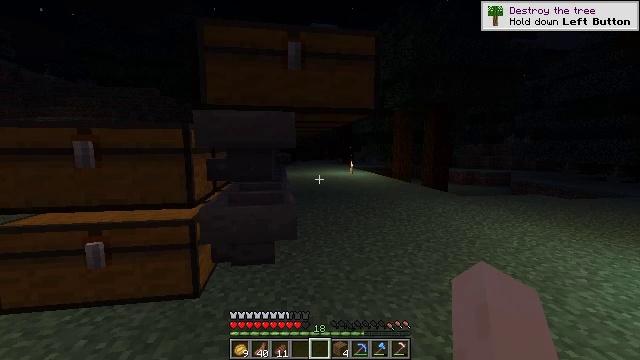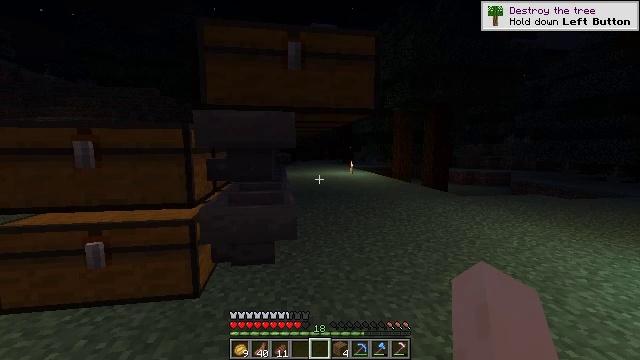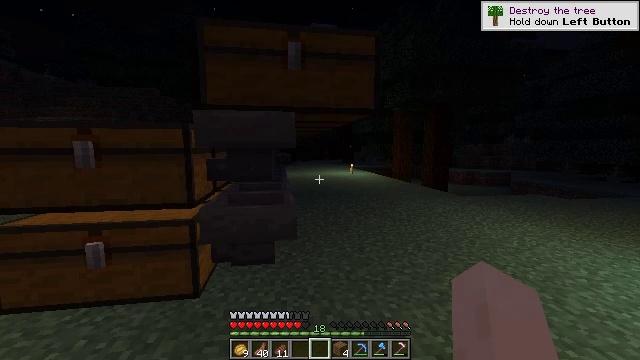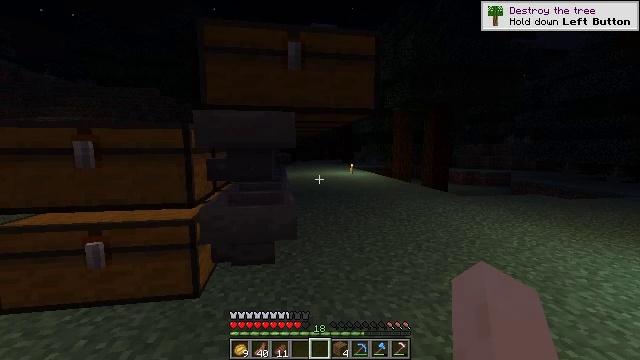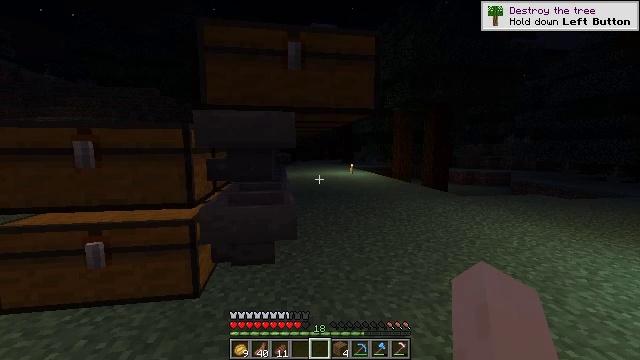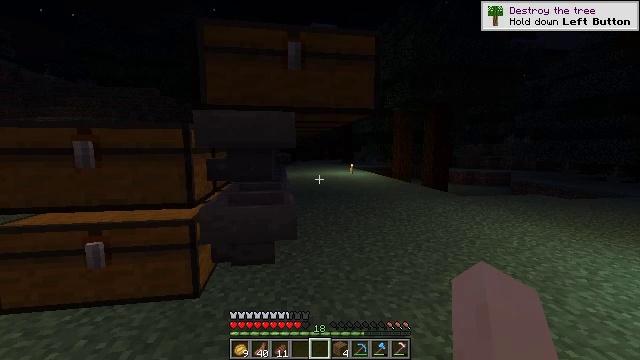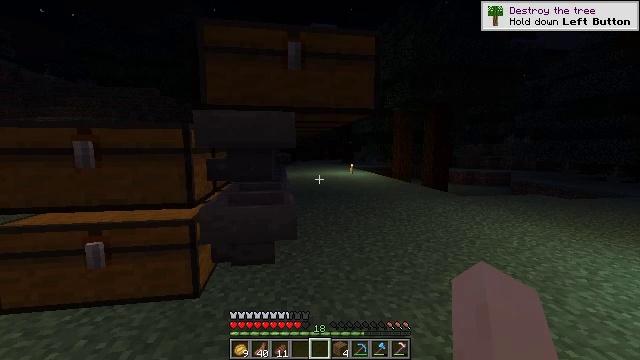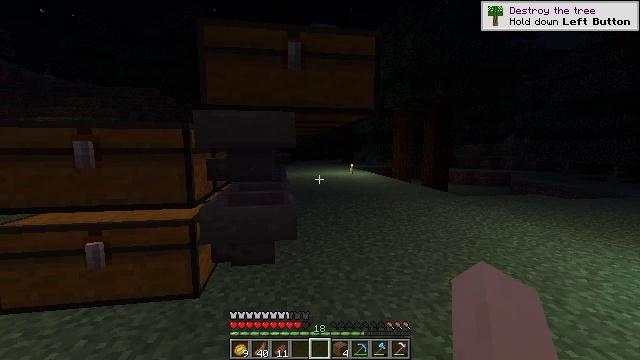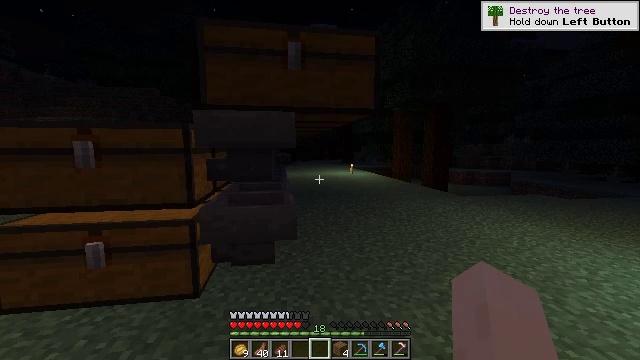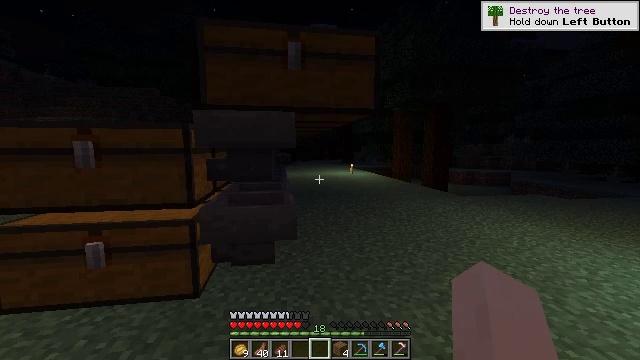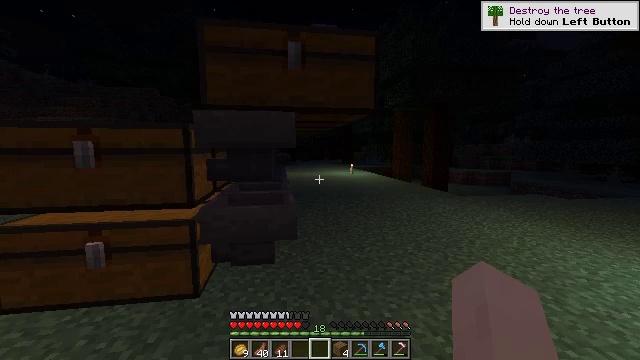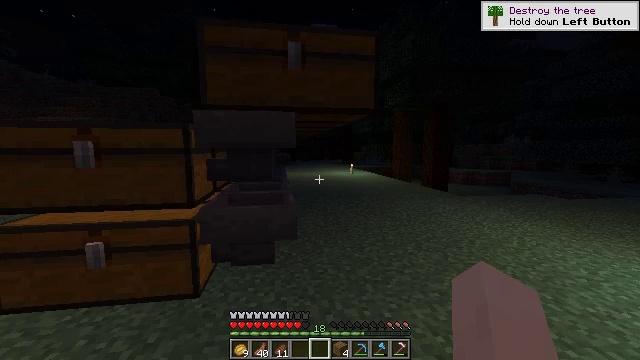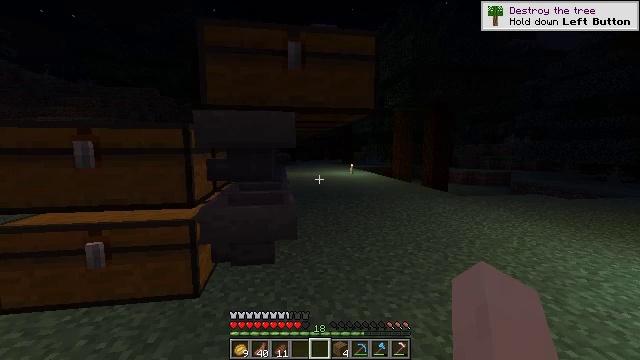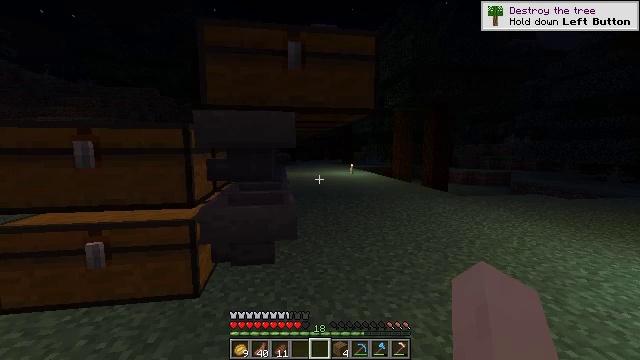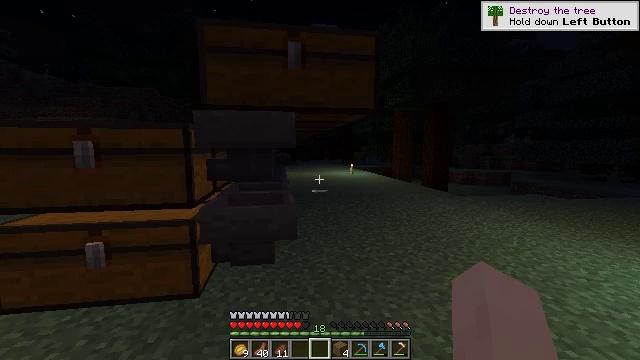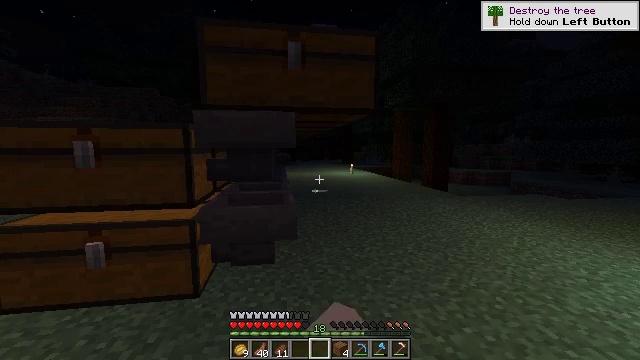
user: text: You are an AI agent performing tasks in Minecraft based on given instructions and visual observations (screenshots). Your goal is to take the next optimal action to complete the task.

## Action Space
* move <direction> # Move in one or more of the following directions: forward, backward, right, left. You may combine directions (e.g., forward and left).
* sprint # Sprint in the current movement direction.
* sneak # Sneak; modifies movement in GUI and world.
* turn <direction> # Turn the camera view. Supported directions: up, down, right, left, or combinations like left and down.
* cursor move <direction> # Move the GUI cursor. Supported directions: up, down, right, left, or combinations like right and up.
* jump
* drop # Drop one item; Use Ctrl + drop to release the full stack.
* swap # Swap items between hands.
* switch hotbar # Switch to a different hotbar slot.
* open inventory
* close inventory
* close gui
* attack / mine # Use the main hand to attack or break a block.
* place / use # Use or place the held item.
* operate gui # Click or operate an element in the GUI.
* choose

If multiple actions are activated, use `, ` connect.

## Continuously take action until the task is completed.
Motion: motion action
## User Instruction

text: mine block trapped chest
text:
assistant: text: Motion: no_op
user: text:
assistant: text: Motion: no_op
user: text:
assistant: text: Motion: no_op
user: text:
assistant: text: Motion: no_op
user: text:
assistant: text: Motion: no_op
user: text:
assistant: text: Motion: no_op
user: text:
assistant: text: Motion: no_op
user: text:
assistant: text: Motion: no_op
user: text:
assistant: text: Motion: no_op
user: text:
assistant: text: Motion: no_op
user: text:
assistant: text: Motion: no_op
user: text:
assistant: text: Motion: no_op
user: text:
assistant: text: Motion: no_op
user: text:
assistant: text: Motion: attack / mine
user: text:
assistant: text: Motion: attack / mine
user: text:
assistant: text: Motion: attack / mine
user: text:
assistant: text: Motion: no_op
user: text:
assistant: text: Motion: no_op
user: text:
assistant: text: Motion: no_op
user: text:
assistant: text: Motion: no_op
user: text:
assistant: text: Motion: turn left
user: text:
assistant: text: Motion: turn left
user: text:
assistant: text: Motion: no_op
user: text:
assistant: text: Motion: no_op
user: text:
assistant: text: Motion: no_op
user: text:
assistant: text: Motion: no_op
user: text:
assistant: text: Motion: no_op
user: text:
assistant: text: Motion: move left, turn left
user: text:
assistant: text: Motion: move left, turn left
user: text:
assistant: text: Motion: move left, turn left